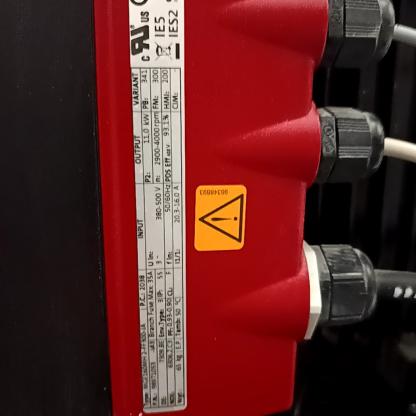
Klasa: tabliczka-znamionowa